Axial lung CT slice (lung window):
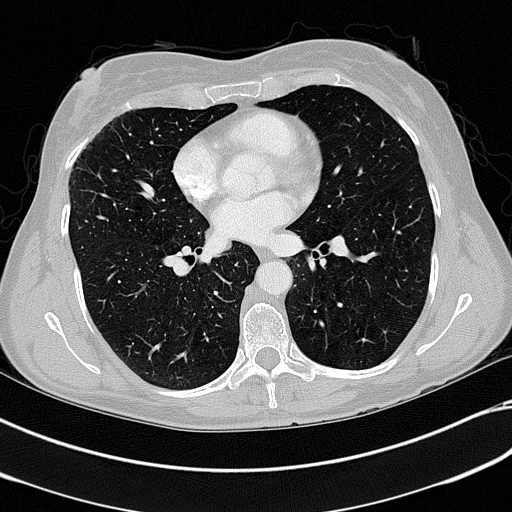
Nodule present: no